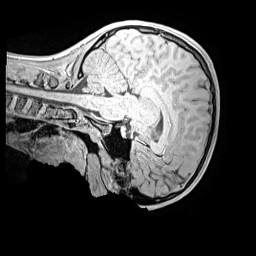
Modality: MP2RAGE
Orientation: sagittal
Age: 12
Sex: male
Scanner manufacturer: siemens
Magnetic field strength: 3 T
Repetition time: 4 s
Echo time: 0.00299 s